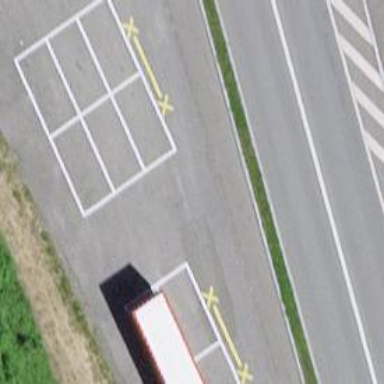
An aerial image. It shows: Parking aisle designated as service road.